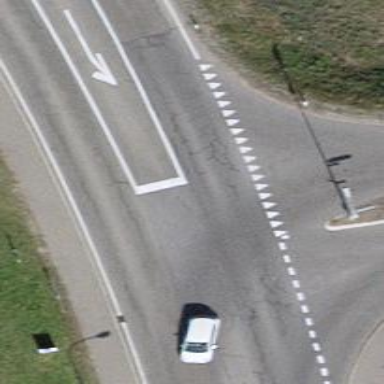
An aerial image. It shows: Road with traffic signals.